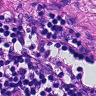
Metastatic tissue present: yes